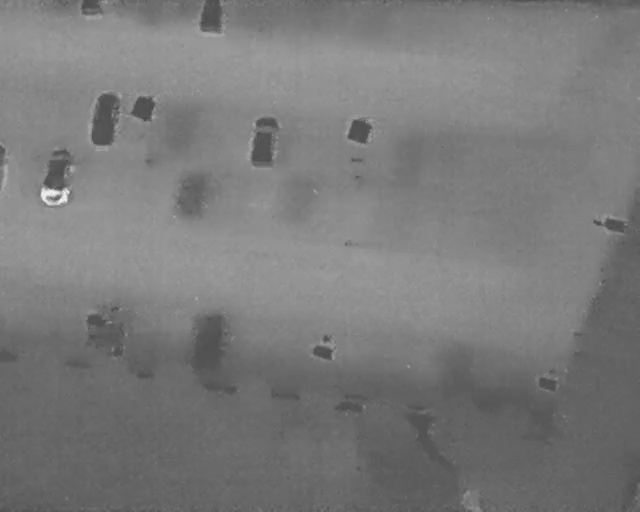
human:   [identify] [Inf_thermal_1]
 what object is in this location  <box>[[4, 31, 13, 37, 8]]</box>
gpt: <ref>1 medium car at the left</ref>

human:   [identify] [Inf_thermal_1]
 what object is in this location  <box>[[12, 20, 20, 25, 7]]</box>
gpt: <ref>1 medium car at the top left</ref>